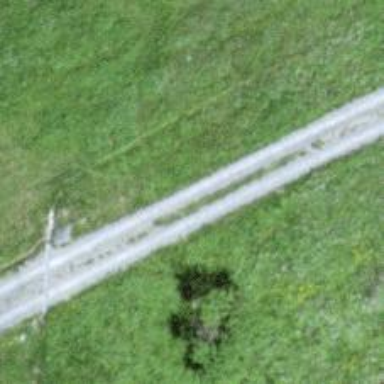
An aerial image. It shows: Gravel track of grade3 type.